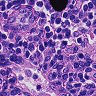
Metastatic tissue present: no